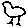
Label: bird